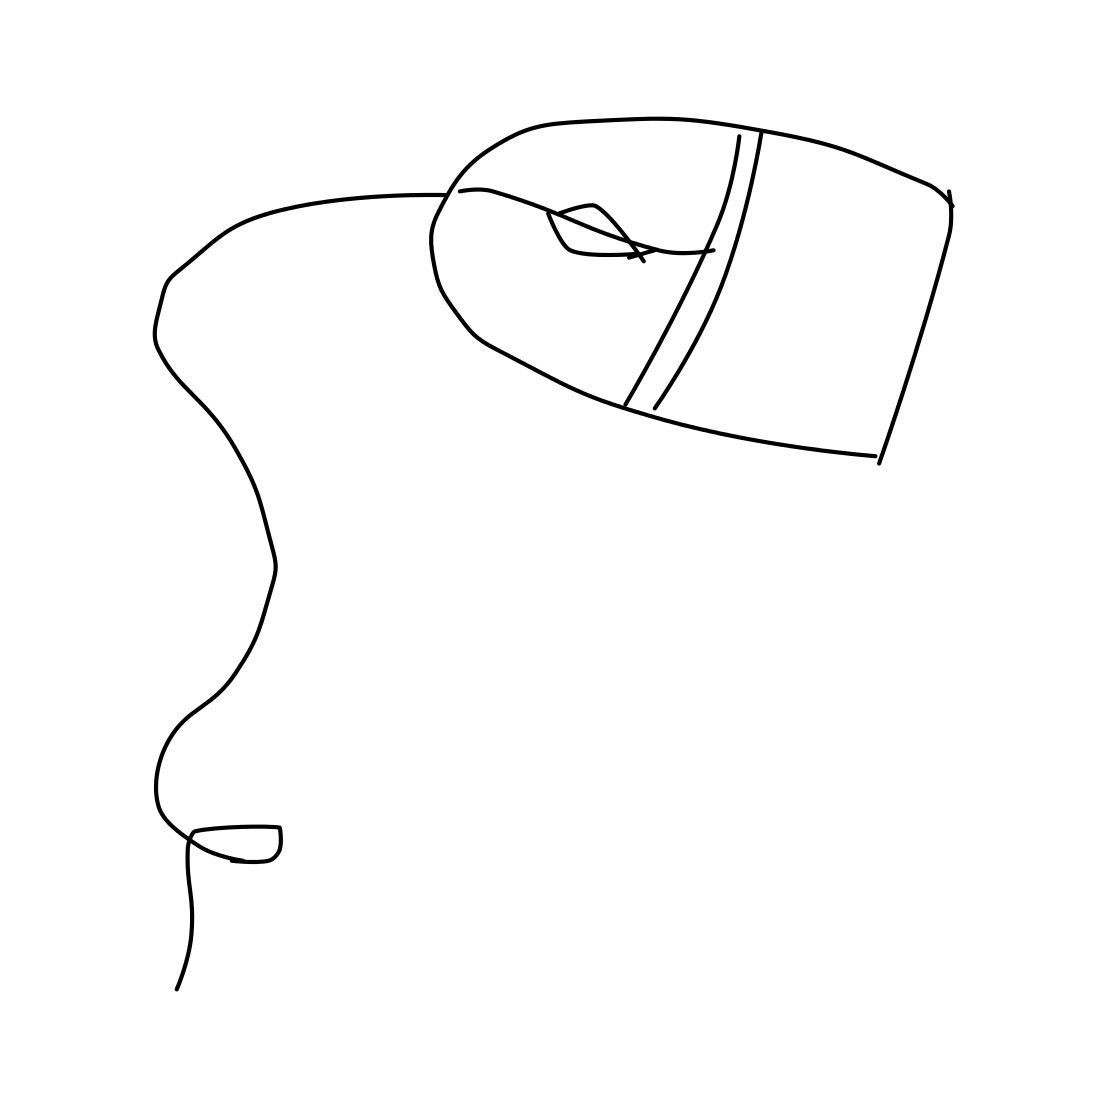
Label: computer-mouse